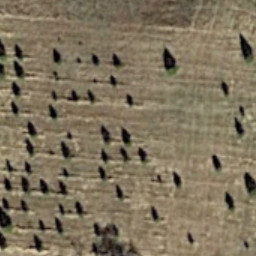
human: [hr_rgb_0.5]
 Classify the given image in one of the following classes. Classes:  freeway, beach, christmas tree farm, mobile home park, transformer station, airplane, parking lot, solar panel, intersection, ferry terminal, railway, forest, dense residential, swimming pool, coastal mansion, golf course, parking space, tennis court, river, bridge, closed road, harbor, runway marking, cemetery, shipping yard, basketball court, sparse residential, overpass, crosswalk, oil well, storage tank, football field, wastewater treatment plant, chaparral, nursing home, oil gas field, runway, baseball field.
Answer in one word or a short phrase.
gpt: christmas tree farm